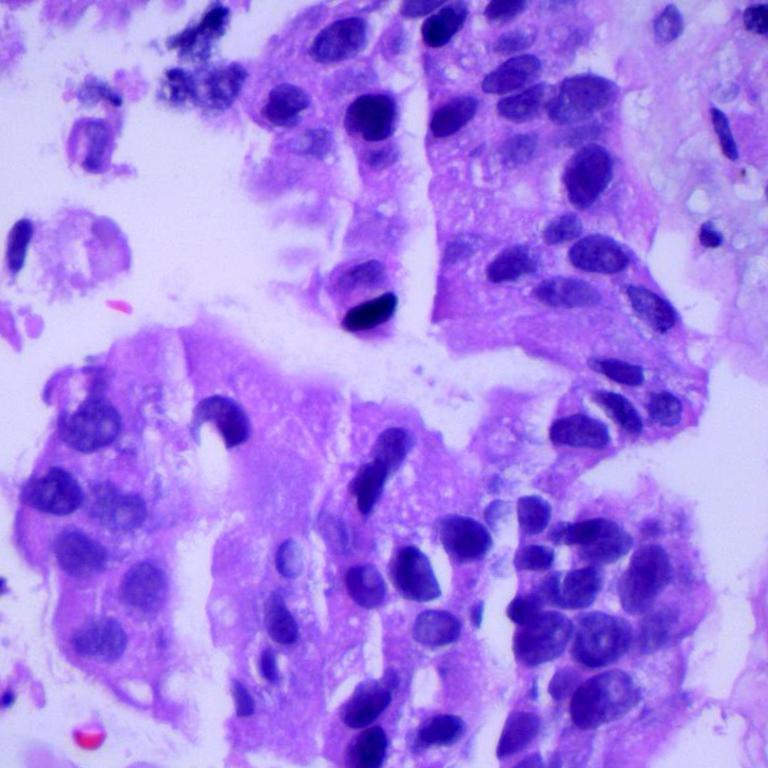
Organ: lung
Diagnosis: adenocarcinomas